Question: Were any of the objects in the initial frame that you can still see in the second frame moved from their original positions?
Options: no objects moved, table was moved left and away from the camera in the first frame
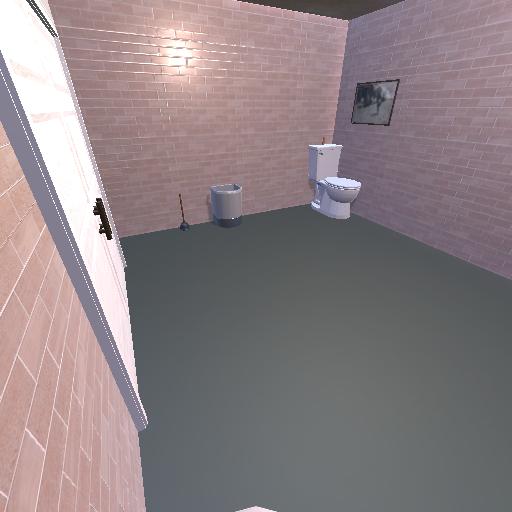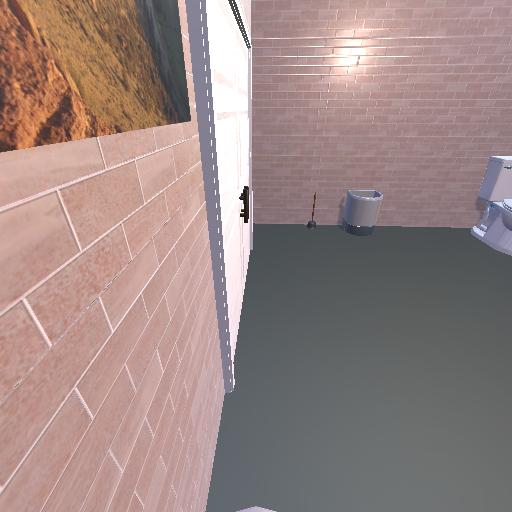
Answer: no objects moved